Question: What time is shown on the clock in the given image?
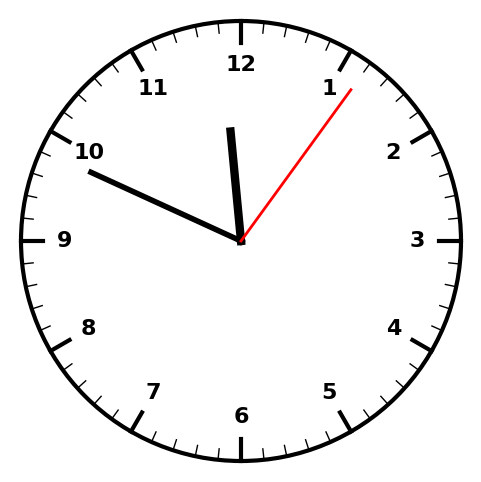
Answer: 11:49:06